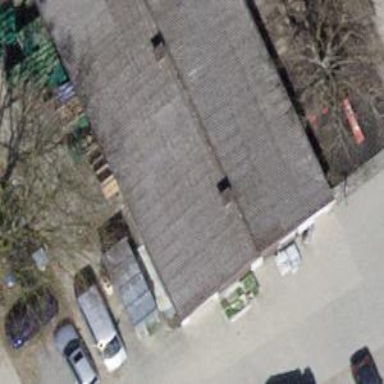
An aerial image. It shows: Farm shop.